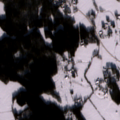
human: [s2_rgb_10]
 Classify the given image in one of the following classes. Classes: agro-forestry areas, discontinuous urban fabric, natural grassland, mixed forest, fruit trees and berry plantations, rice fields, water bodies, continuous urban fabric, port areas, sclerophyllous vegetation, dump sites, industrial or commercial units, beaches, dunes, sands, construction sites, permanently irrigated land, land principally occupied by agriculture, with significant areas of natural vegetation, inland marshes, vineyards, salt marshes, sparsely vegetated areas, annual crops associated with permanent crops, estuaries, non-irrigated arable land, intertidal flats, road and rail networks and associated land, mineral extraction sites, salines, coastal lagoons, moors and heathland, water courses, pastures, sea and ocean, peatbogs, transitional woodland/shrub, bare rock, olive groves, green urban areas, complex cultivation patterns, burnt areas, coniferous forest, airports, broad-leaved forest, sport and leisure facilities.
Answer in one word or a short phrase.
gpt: non-irrigated arable land, land principally occupied by agriculture, with significant areas of natural vegetation, coniferous forest